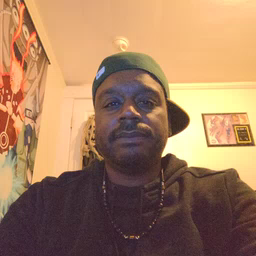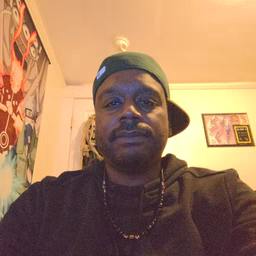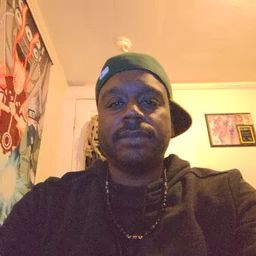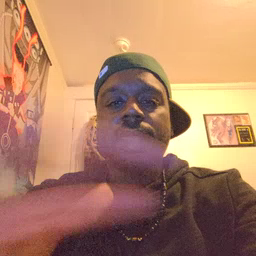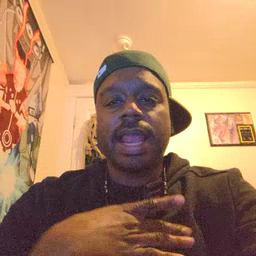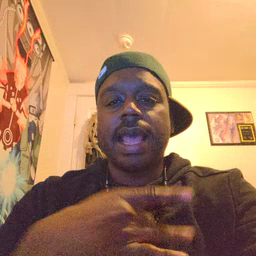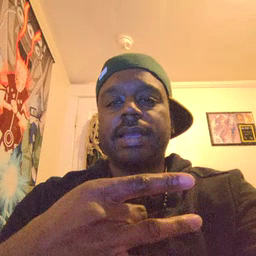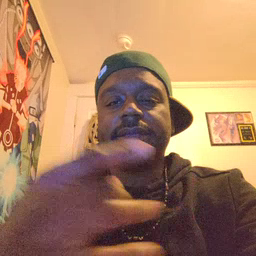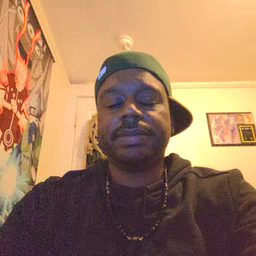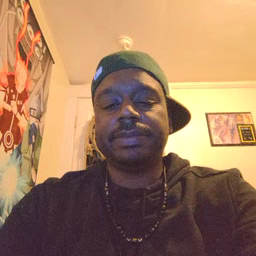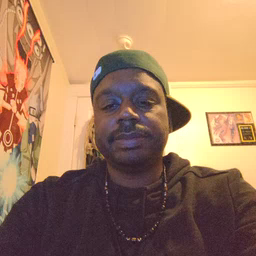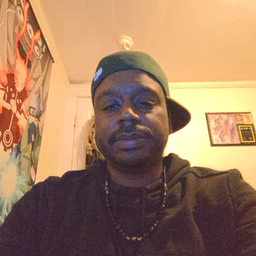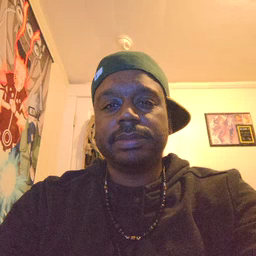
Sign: like